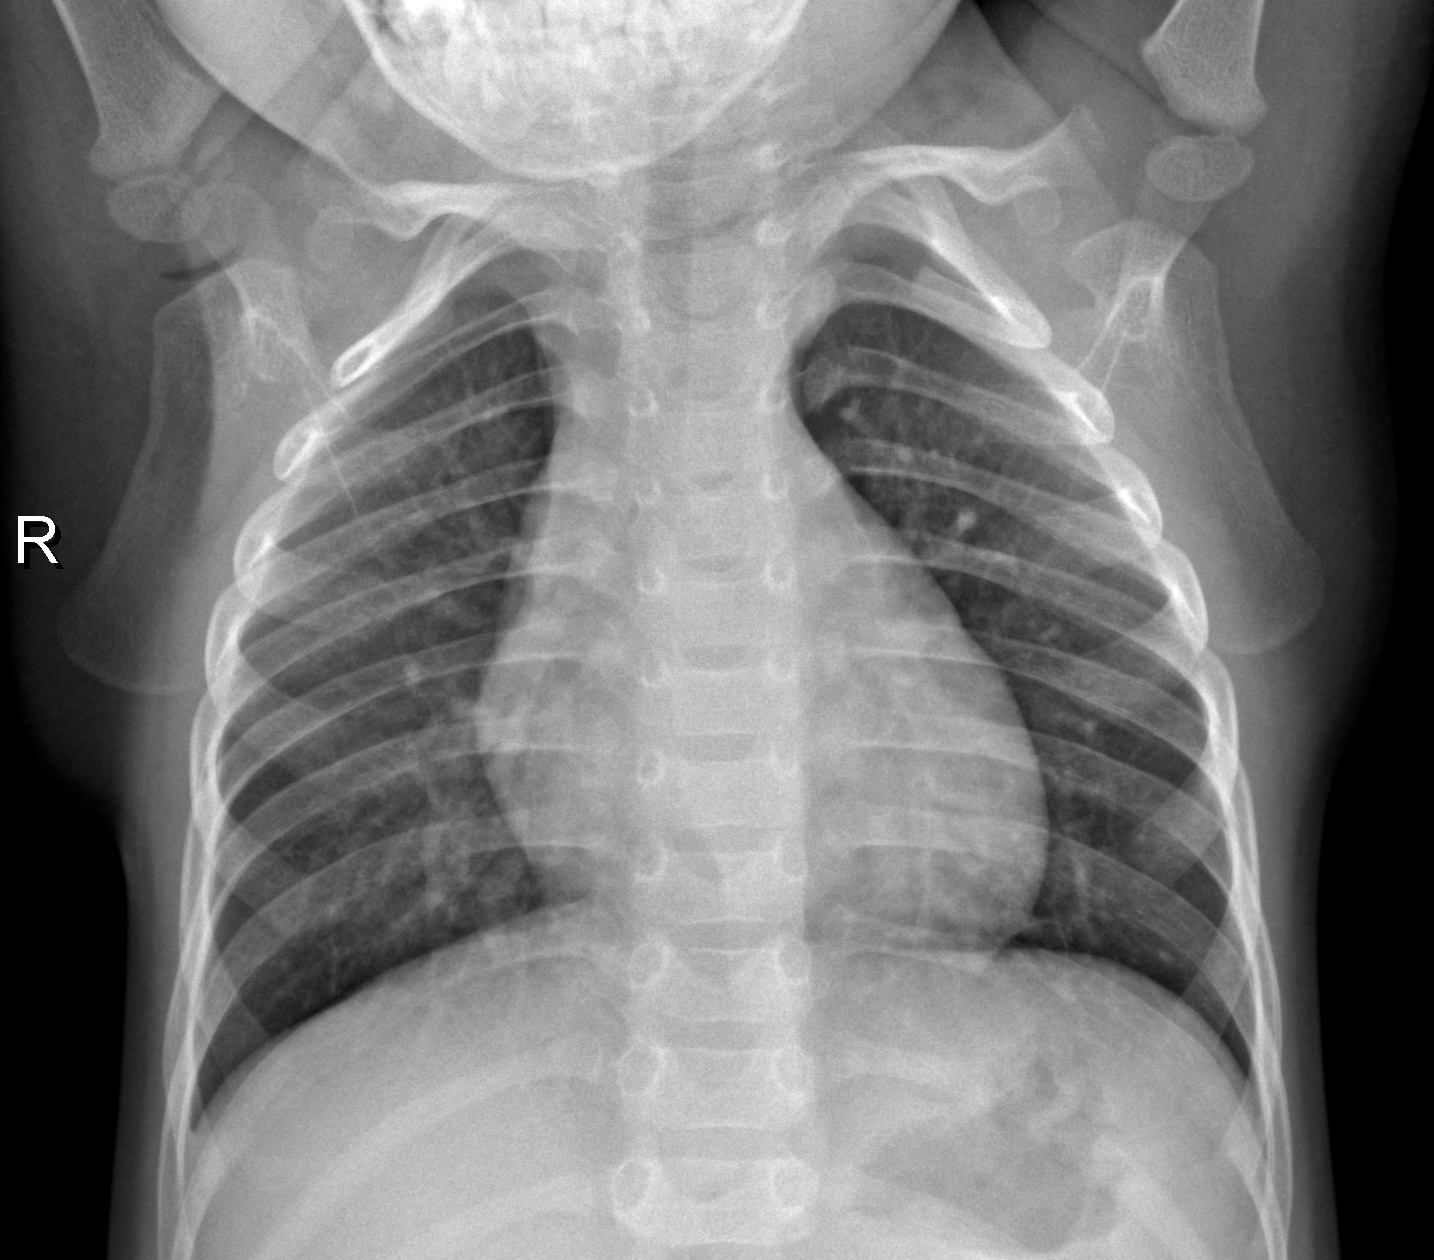
Diagnosis: NORMAL